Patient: sex F, age 47
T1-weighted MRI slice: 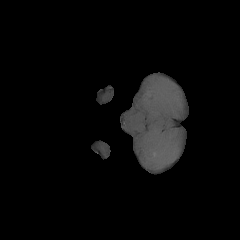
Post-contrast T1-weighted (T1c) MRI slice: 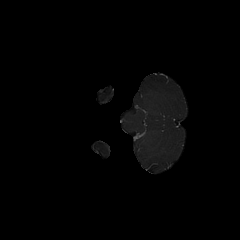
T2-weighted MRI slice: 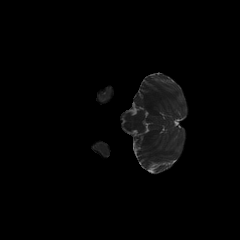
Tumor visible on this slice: no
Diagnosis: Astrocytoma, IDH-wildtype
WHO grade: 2